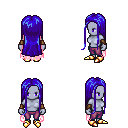
a pixel art fantasy rpg character, female body template, dark elf, purple skin, pink tattered cape, magenta pants, blue extra-long hairstyle, leather bracers, gold boots, four views (front, back, left, right), 2x2 character sprite sheet, small pixel art, hard edges, no anti-aliasing